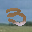
Label: 3